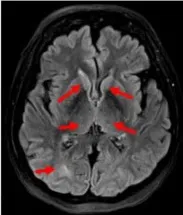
(A-H) Case 4: 68-year-old, COVID-positive female. (C-H) 3-T MRI obtained 39 days after admission. Axial FLAIR.
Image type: radiology (mri)